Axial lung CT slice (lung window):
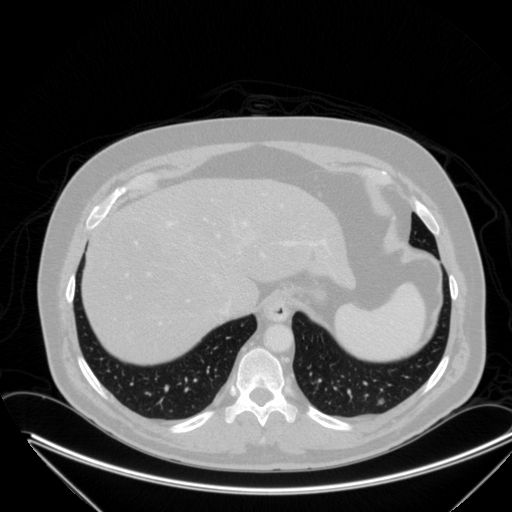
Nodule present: yes
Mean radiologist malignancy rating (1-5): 3.5